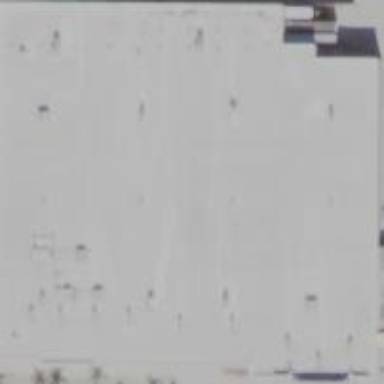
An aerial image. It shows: Department store building.